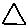
Label: triangle